Field crop: tomato
Growth stage: 2
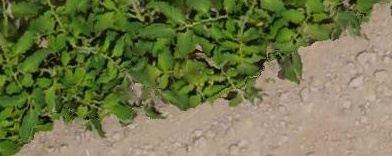
Species: tomato